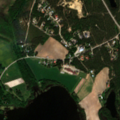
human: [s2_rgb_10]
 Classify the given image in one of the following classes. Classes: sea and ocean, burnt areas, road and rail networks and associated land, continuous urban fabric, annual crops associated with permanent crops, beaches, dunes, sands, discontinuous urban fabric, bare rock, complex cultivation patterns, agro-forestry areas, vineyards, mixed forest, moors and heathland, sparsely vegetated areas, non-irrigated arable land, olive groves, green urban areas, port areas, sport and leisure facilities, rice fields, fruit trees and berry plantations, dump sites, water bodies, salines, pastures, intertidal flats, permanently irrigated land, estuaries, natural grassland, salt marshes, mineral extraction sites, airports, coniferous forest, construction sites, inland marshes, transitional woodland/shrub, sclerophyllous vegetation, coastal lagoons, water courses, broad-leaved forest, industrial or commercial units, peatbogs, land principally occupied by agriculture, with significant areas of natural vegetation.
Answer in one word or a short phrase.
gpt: discontinuous urban fabric, land principally occupied by agriculture, with significant areas of natural vegetation, coniferous forest, mixed forest, peatbogs, water bodies